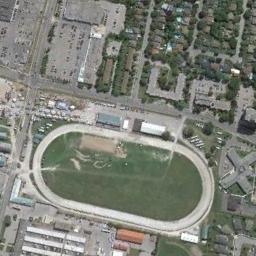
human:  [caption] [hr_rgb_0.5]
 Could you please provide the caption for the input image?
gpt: There are many buildings next to the ground track field .

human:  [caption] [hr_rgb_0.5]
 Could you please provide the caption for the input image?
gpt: Track and field are next to the road and residential area .

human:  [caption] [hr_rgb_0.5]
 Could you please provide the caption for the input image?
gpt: There is a semicircle in the track and field .

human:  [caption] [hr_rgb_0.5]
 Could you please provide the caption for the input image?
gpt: The ground track field is surrounded by some buildings and neatly arranged houses and a parking lot is next to the ground track field .

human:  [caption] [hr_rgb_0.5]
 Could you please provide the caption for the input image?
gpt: There are many buildings around the ground track field with a white track .